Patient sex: M
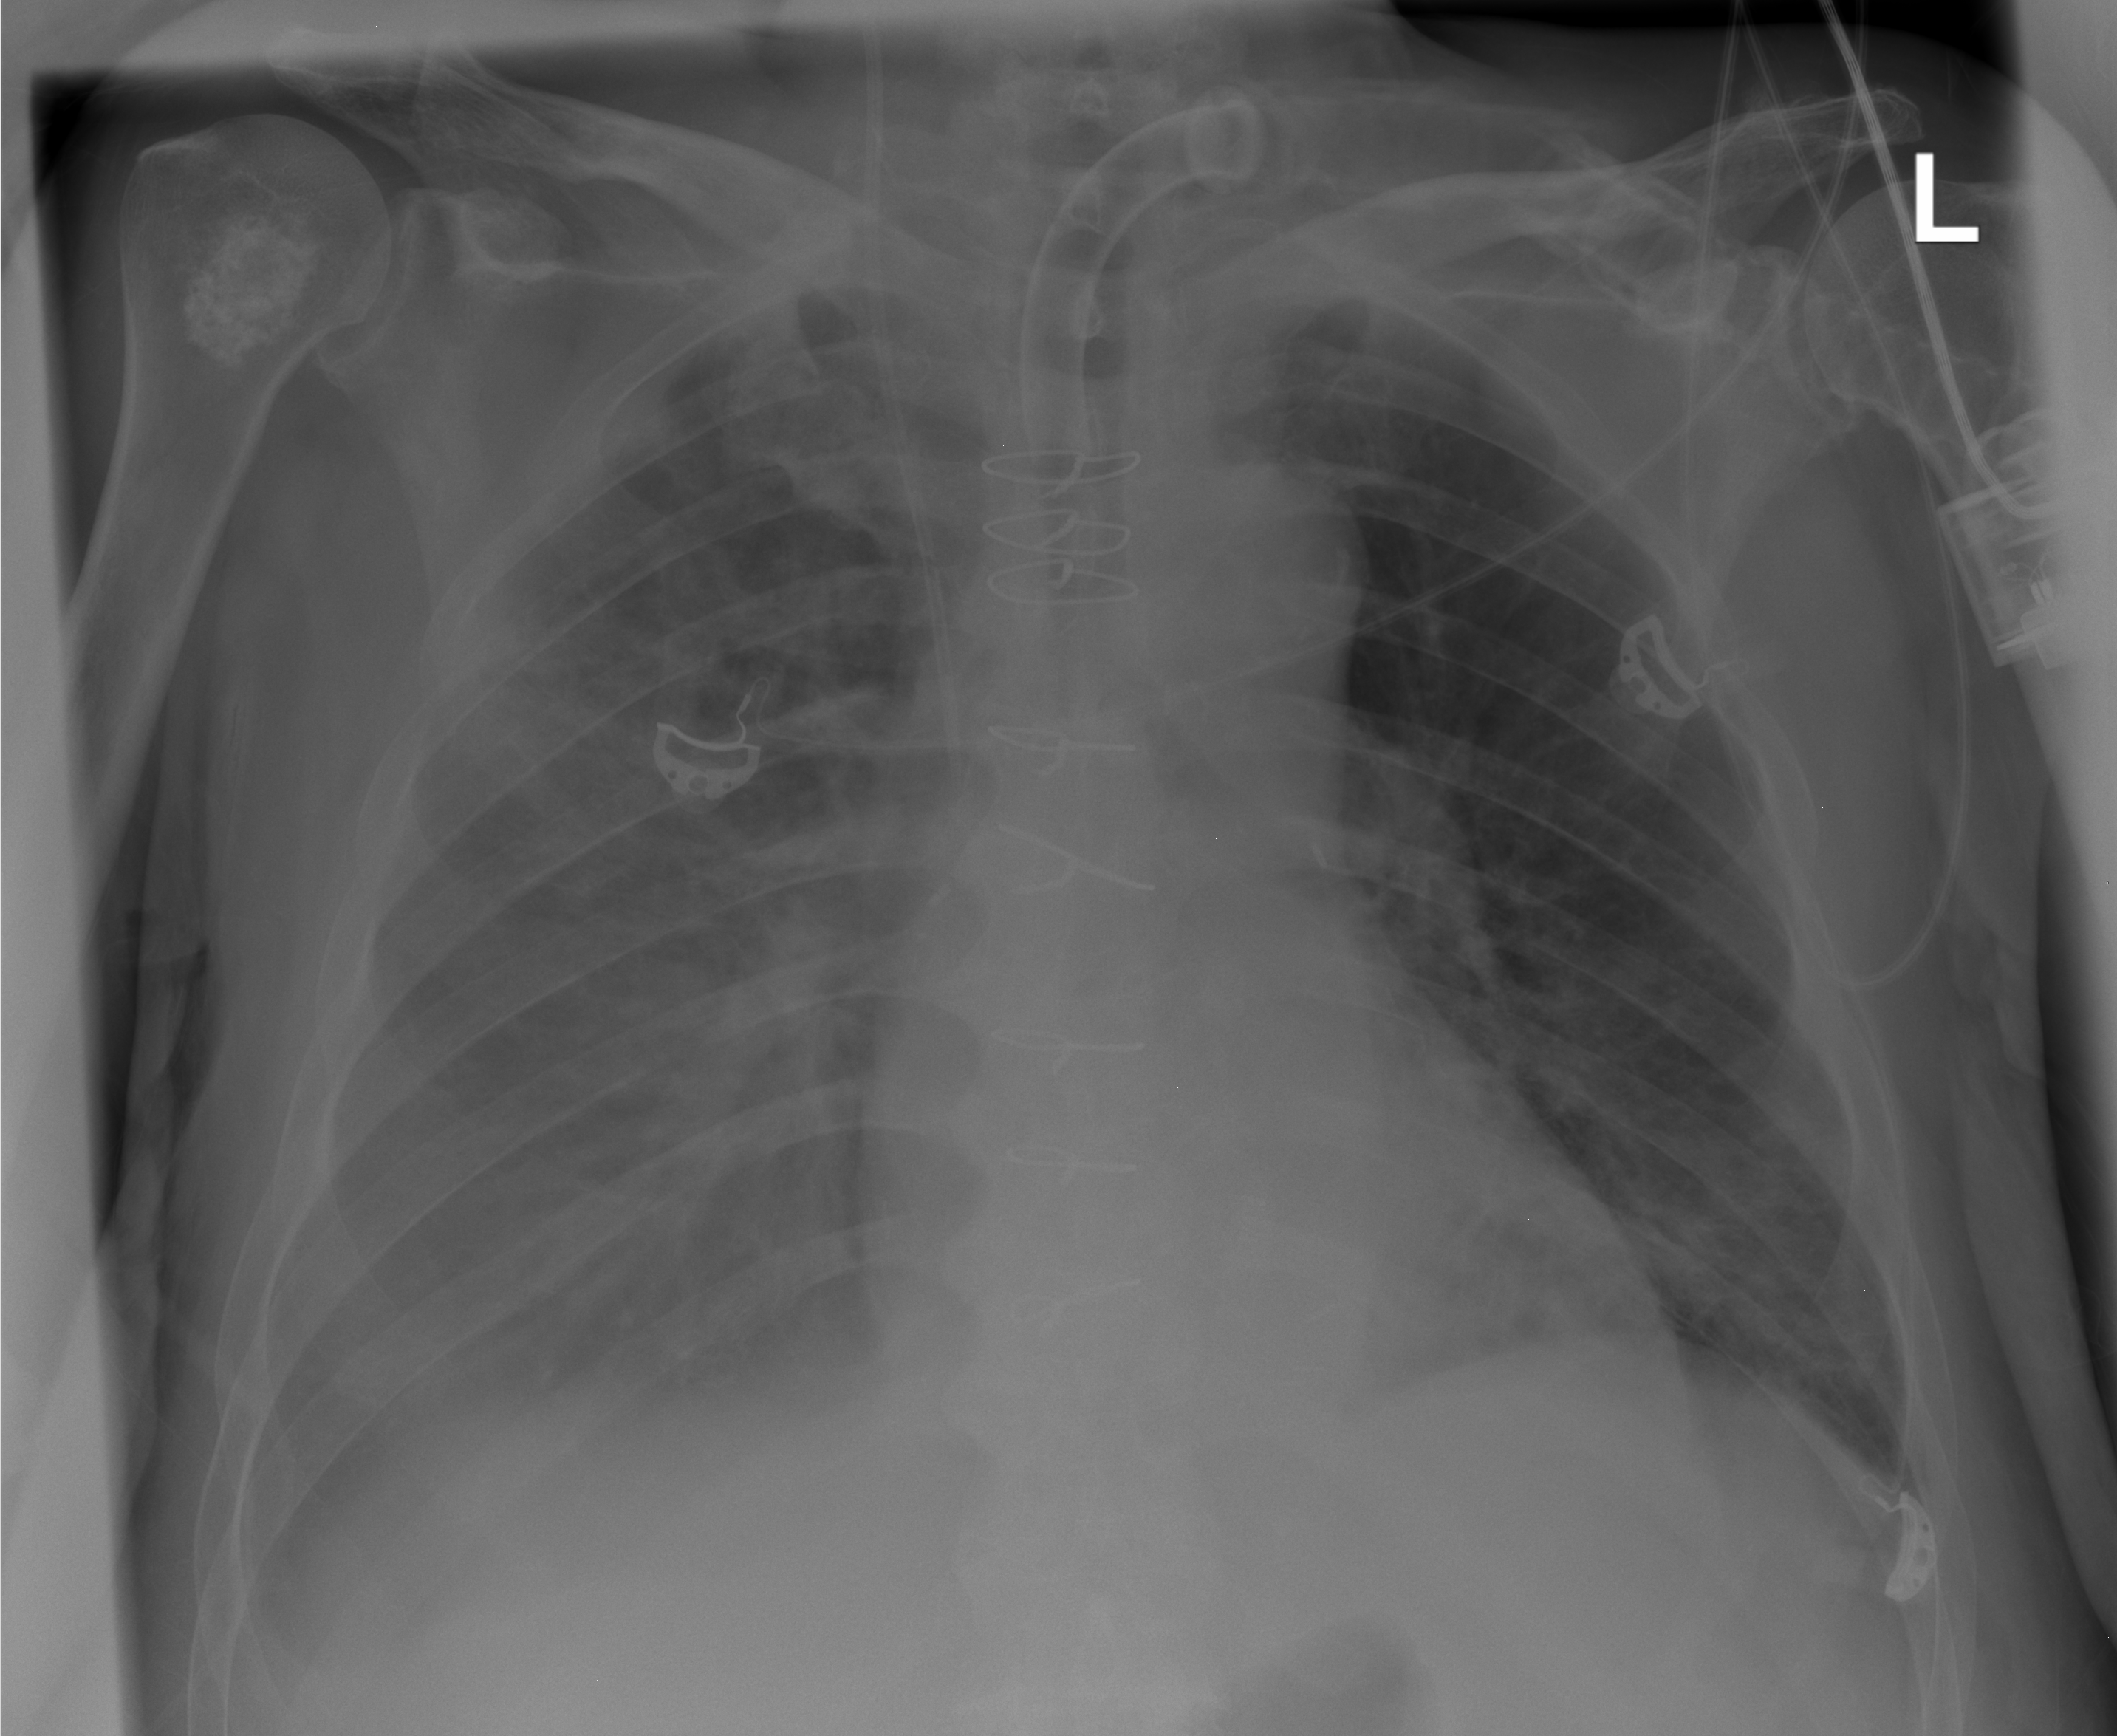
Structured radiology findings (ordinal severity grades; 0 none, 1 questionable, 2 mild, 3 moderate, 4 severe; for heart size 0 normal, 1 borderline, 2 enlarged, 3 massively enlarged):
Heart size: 2
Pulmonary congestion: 2
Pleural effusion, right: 3
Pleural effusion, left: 3
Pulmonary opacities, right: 2
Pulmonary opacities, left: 2
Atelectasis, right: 3
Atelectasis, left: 2